Question: Im trying to determine where a "shot" will hit the wall from a position and an angle.
The player shoots a ball from a certain point with a certain angle towards a wall. And I want to be able to determine if the ball will hit within the bounds of the goal.
This is what i know:
origin: the ball's coordinates
length: the distance to the wall
angle: the angle of the shot
This is what i want to calculate:
point: the position the ball will have when it hits the wall

Thanks in advance!
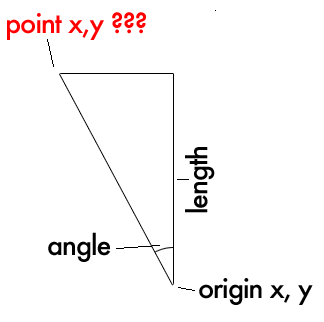
Answer: unless i'm missing something:
'''
point y = origin y + length
point x = origin x - length * tan(angle)
'''